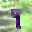
Label: 9